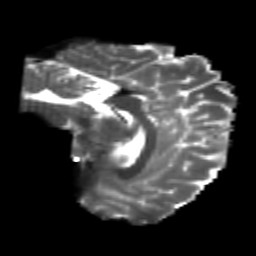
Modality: T2w
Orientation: sagittal
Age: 23
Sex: male
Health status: healthy
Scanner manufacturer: philips
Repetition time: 7.386 s
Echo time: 0.08599 s